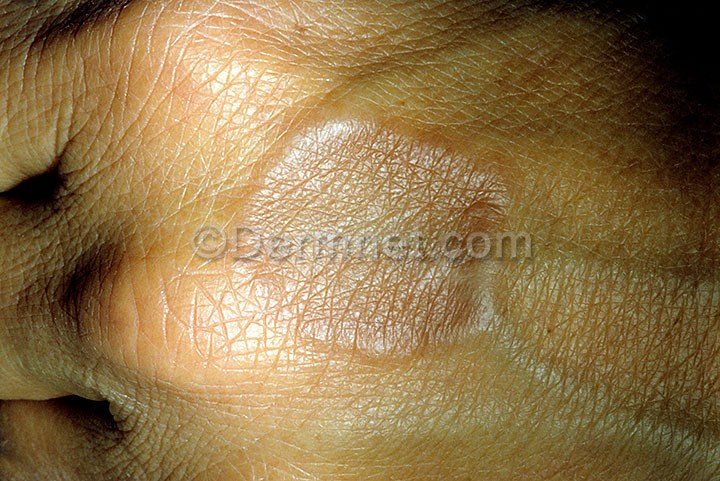
Disease: Systemic Disease